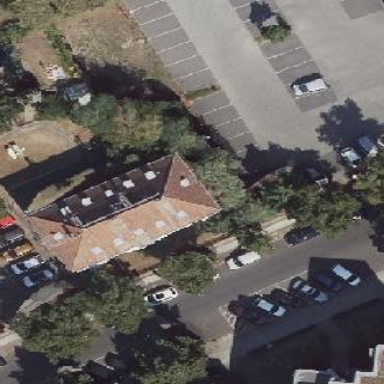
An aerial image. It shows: Hipped roof on apartment building.